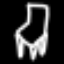
Label: chair